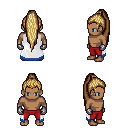
a pixel art fantasy rpg character, male body template, human, dark skin, white trimmed cape, red pants, blonde extra-long topknot hairstyle, metal gloves, four views (front, back, left, right), 2x2 character sprite sheet, small pixel art, hard edges, no anti-aliasing